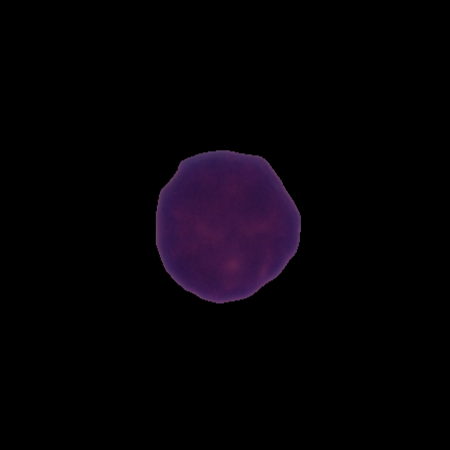
Label: healthy